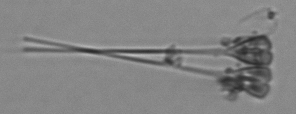
Label: Asterionellopsis_glacialis